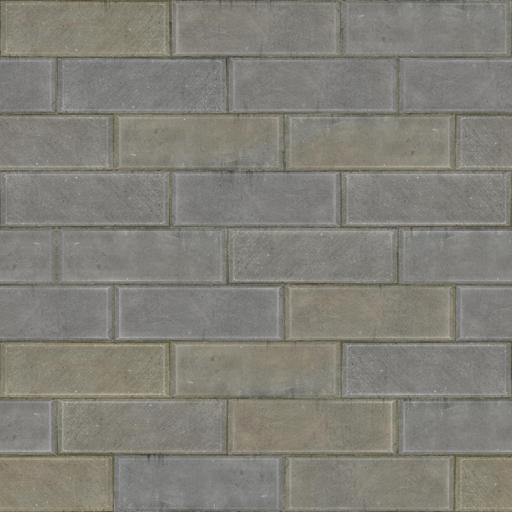
Tags: brick bricks stone wall